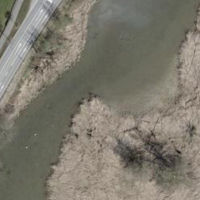
EUNIS habitat code: 15
Species observed at this site:
Tringa ochropus
Accipiter nisus
Bufo bufo
Mergus merganser